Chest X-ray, AP view. Patient: 35 years old, sex F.
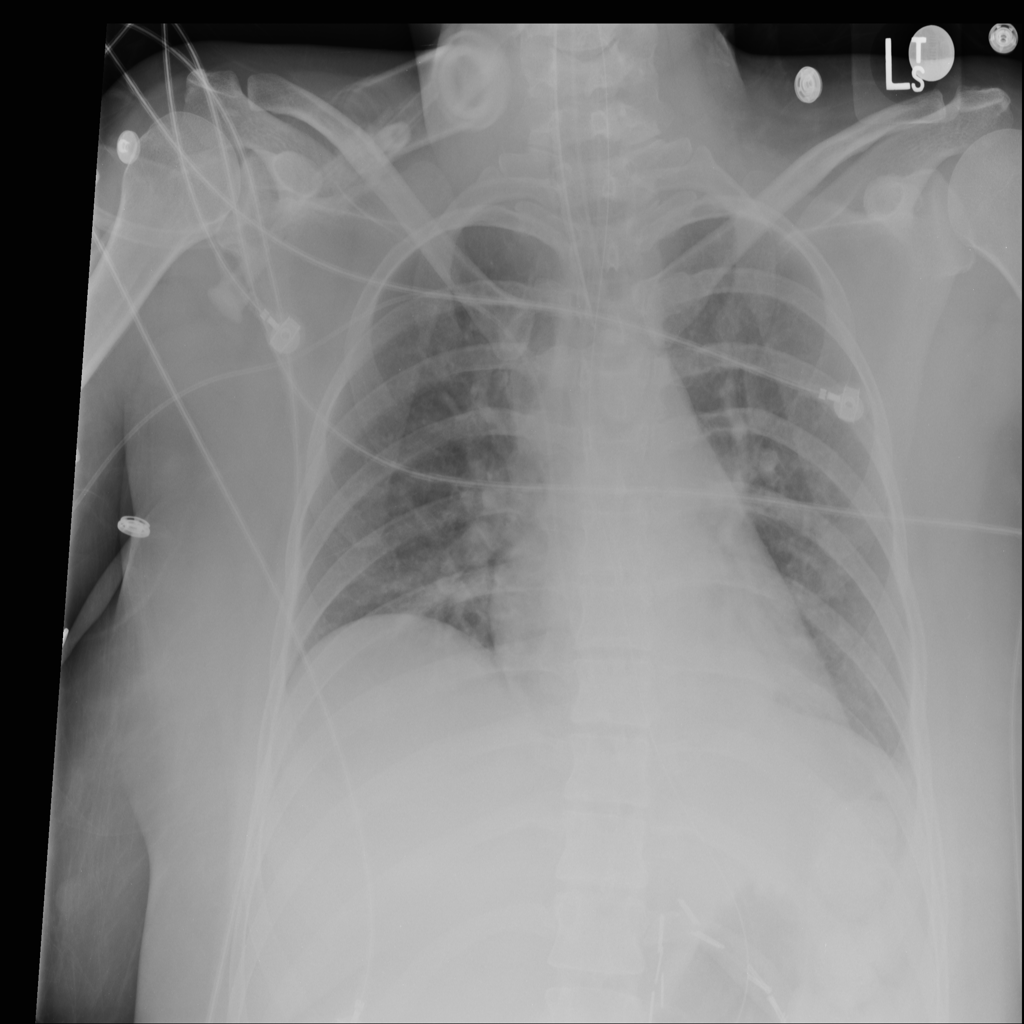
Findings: Atelectasis, Infiltration